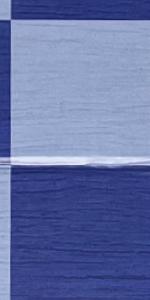
Label: Empty